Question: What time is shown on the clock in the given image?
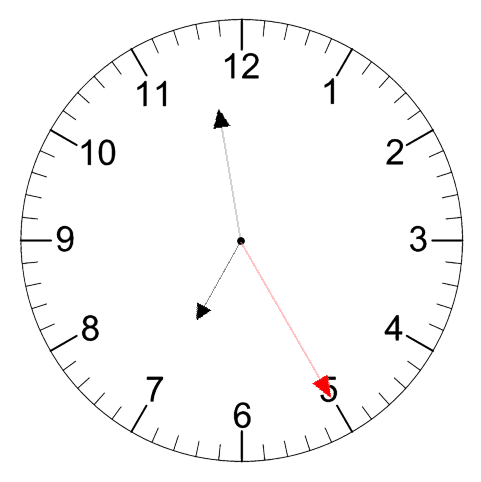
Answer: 06:58:25